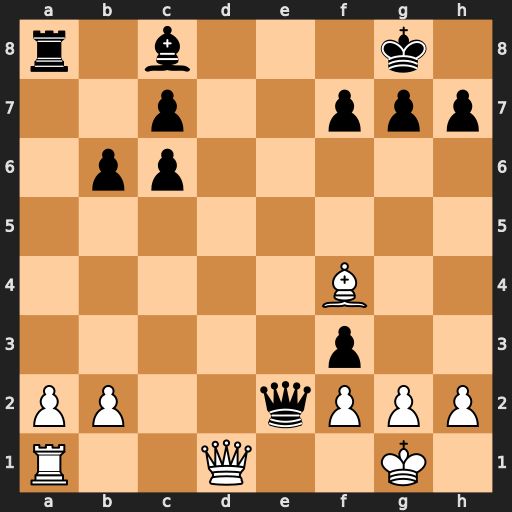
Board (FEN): r1b3k1/2p2ppp/1pp5/8/5B2/5p2/PP2qPPP/R2Q2K1
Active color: w
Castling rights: -
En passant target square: -
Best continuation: Qd8+ Qe8 Qxe8#